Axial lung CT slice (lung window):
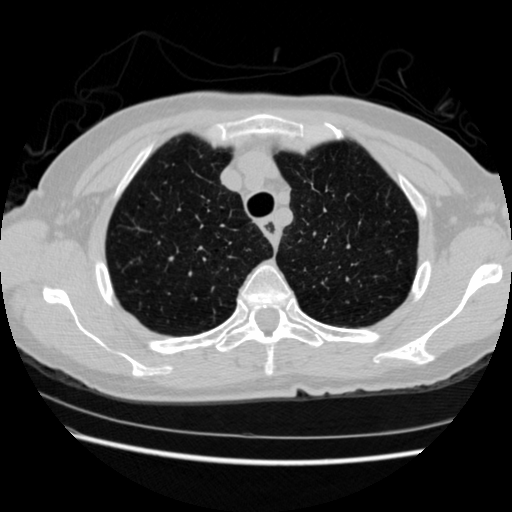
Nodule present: no